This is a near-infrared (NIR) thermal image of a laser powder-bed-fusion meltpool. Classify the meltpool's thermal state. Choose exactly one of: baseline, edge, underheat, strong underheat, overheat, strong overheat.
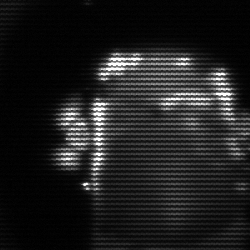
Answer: baseline